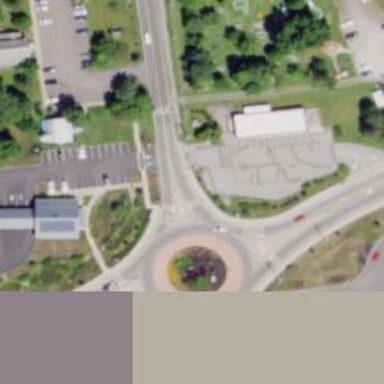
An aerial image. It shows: Tertiary road with asphalt surface leading to roundabout.